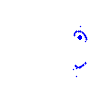
Particle: pion